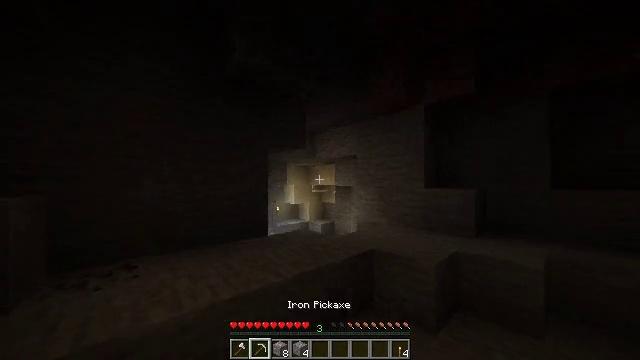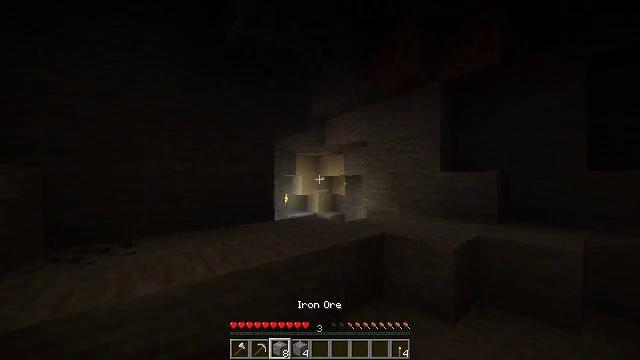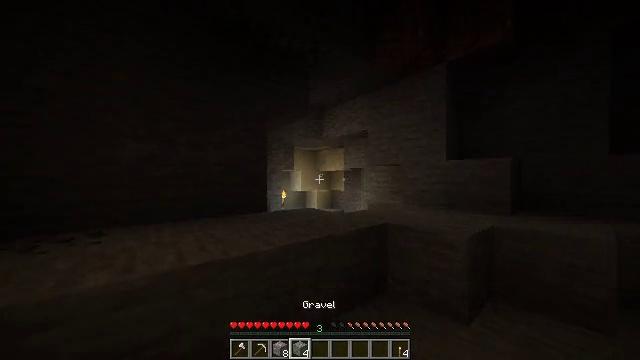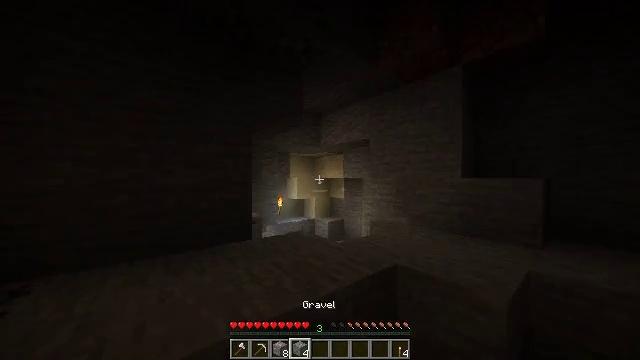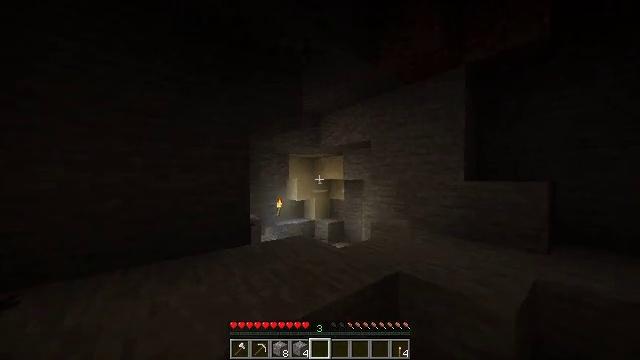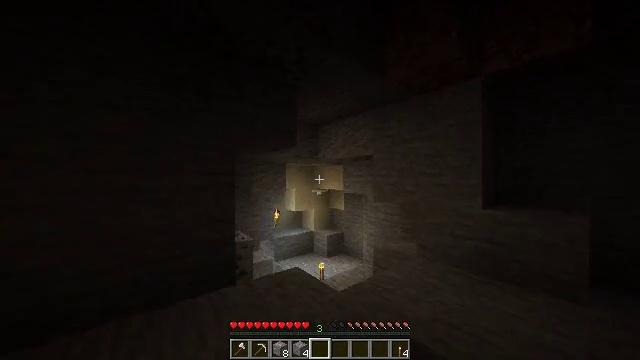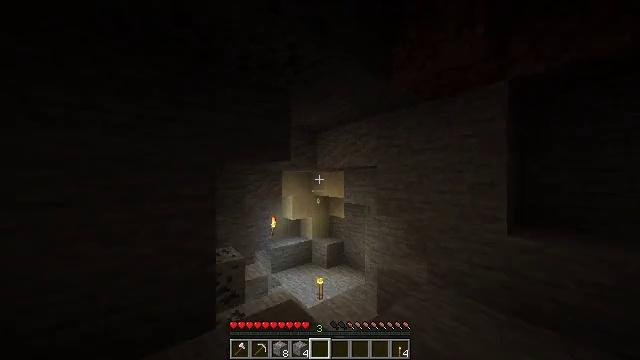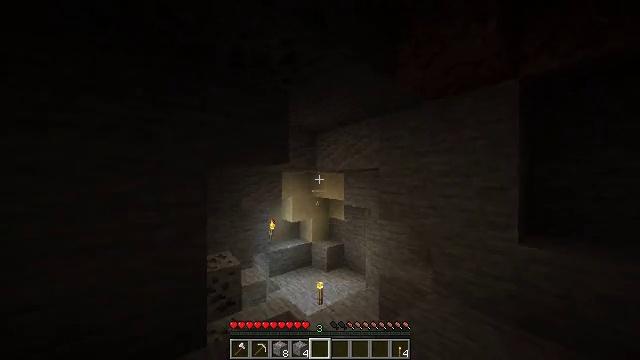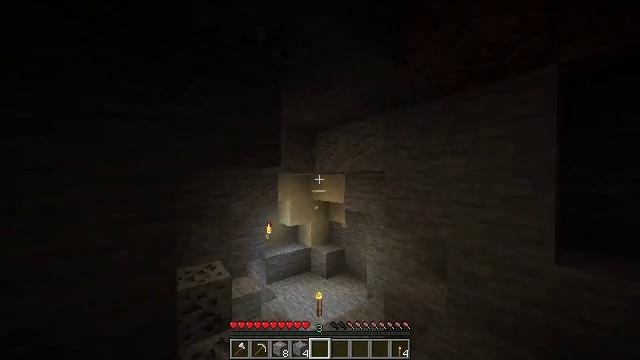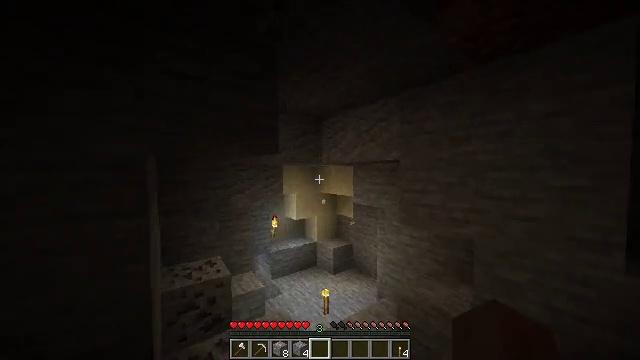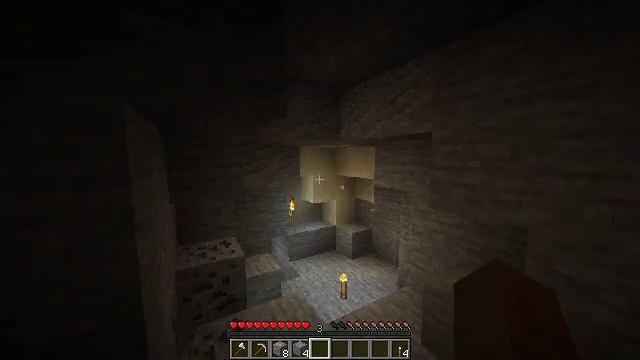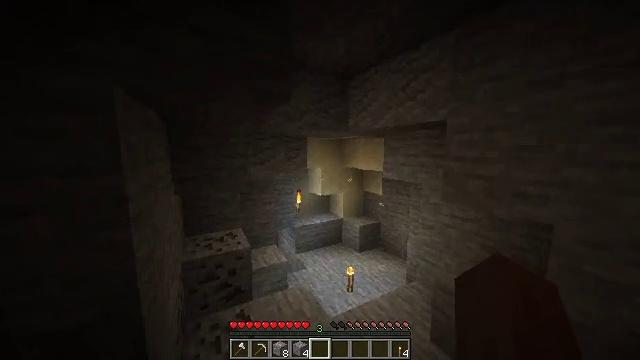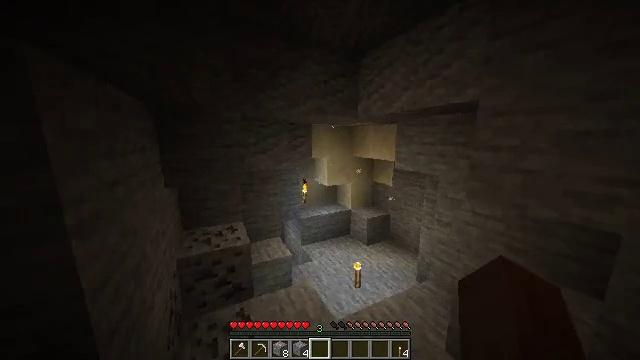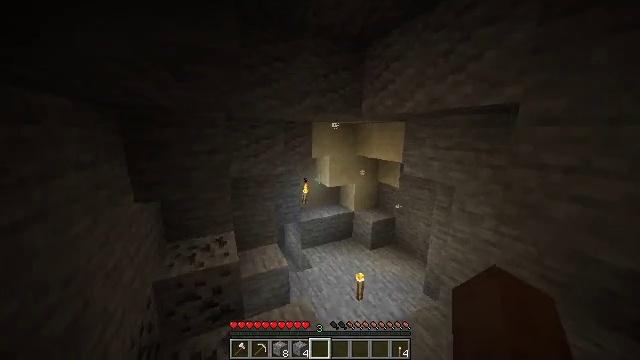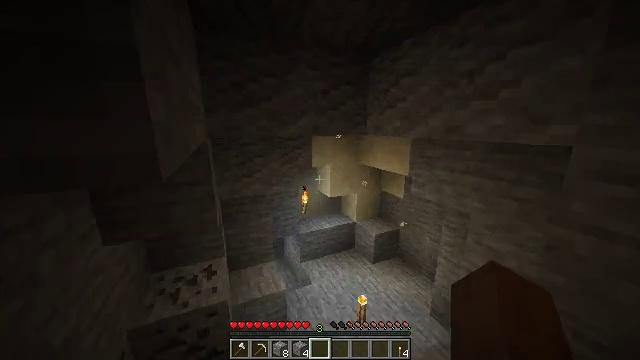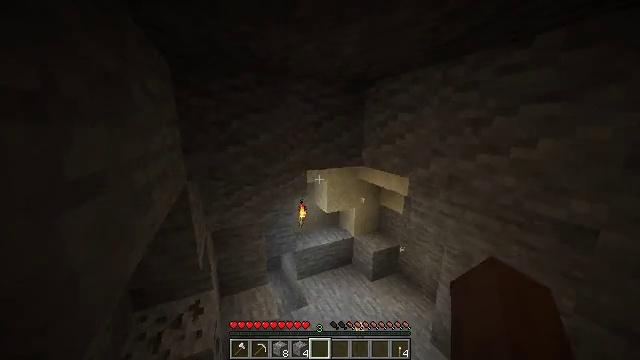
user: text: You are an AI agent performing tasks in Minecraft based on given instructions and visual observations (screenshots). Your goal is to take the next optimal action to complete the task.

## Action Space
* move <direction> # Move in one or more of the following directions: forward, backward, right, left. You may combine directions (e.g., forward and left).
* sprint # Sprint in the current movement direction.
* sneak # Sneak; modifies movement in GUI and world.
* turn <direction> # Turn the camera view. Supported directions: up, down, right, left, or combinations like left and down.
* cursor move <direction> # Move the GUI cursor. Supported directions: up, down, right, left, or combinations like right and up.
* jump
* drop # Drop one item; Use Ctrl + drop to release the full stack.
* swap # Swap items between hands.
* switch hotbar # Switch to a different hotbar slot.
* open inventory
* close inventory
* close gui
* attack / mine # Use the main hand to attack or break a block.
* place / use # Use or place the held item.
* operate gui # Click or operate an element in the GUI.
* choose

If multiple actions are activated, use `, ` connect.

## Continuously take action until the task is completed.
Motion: motion action
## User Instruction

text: Collect sand to make glass.
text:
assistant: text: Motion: move forward, sprint, turn left, jump
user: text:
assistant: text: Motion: move forward, sprint, jump
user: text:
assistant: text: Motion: move forward, sprint, jump
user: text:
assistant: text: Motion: move forward, sprint, jump
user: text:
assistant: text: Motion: move forward, sprint, jump
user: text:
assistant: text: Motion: move forward, sprint, jump
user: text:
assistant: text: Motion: move forward, sprint, jump
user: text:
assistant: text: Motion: move forward, sprint, jump
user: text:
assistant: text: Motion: move forward, sprint, turn left and down, jump
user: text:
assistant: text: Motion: move forward, sprint, turn left and down, jump
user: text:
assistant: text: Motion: move forward, sprint, turn left and down, jump
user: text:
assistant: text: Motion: move forward, sprint, turn left and down, jump
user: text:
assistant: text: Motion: move forward, sprint, turn left and down, jump
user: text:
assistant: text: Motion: move forward, sprint, turn down, jump
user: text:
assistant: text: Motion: move forward, sprint, jump
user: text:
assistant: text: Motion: move forward, sprint, jump
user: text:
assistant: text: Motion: move forward, sprint, jump
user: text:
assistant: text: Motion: move forward, sprint, jump
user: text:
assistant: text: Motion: move forward, sprint, jump
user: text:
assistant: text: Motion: move forward, sprint, jump
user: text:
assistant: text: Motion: move forward, sprint, turn left, jump
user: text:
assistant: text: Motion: move forward, sprint, turn left and up, jump
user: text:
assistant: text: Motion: move forward, sprint, turn left and up, jump
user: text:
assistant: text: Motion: move forward, sprint, turn left and up, jump
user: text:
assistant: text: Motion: move forward, sprint, turn left and up, jump
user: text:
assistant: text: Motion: move forward, sprint, turn left and up, jump
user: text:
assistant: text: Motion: move forward, sprint, turn left and up
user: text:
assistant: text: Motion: move forward, sprint, turn left and up
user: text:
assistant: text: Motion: move forward, sprint, turn left and up
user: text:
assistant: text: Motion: move forward, sprint, turn up